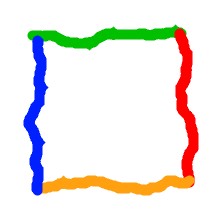
Shape: square